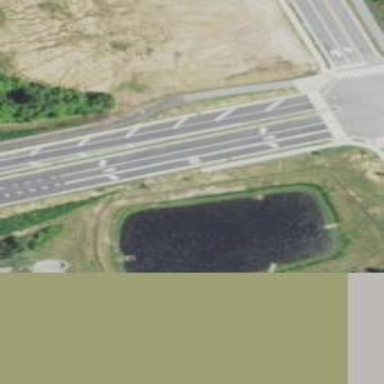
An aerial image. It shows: Stormwater basin with natural water.